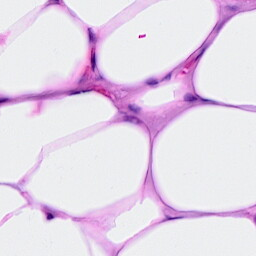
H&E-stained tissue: Breast